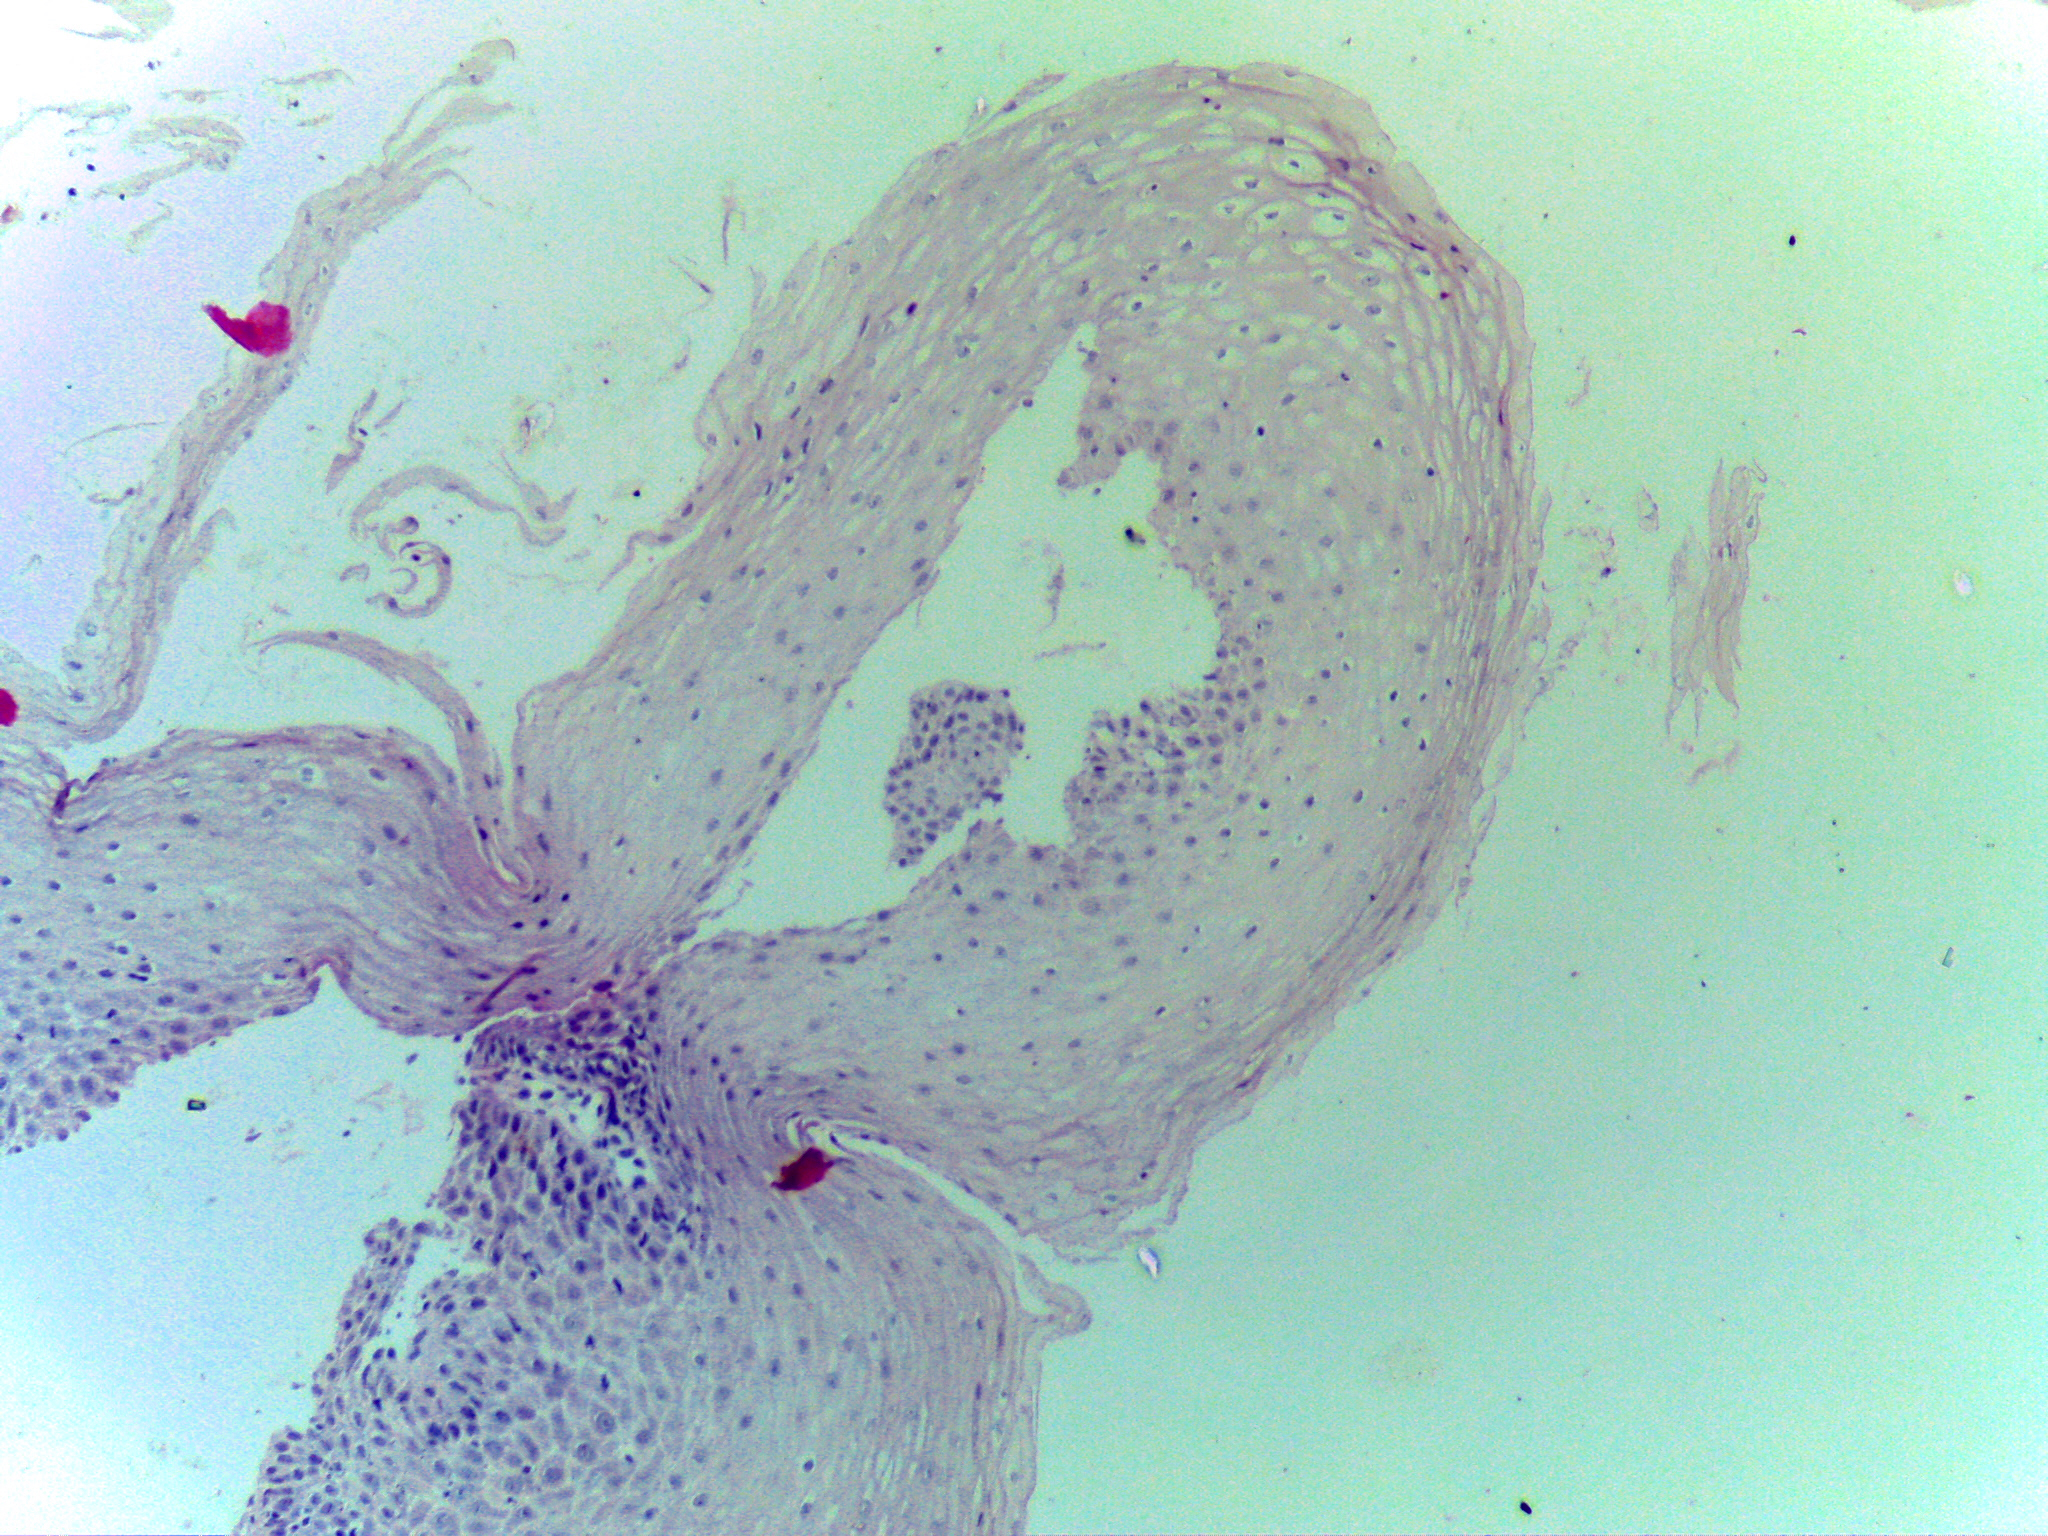
Diagnosis: Normal